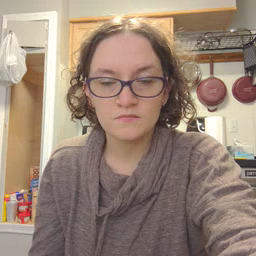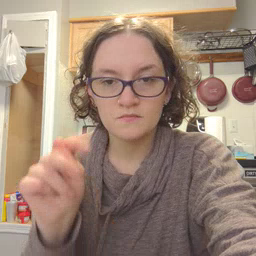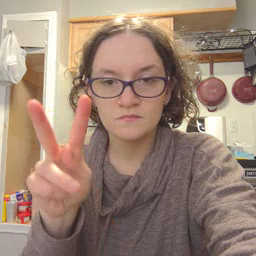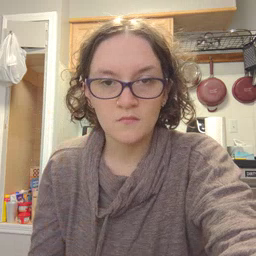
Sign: TV